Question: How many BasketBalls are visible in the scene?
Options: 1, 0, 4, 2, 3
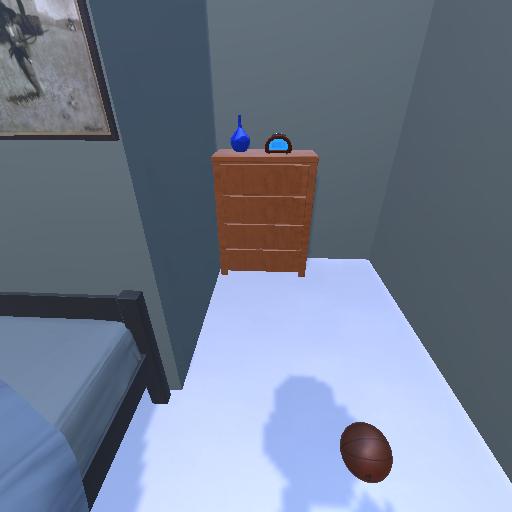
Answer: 1